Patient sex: F
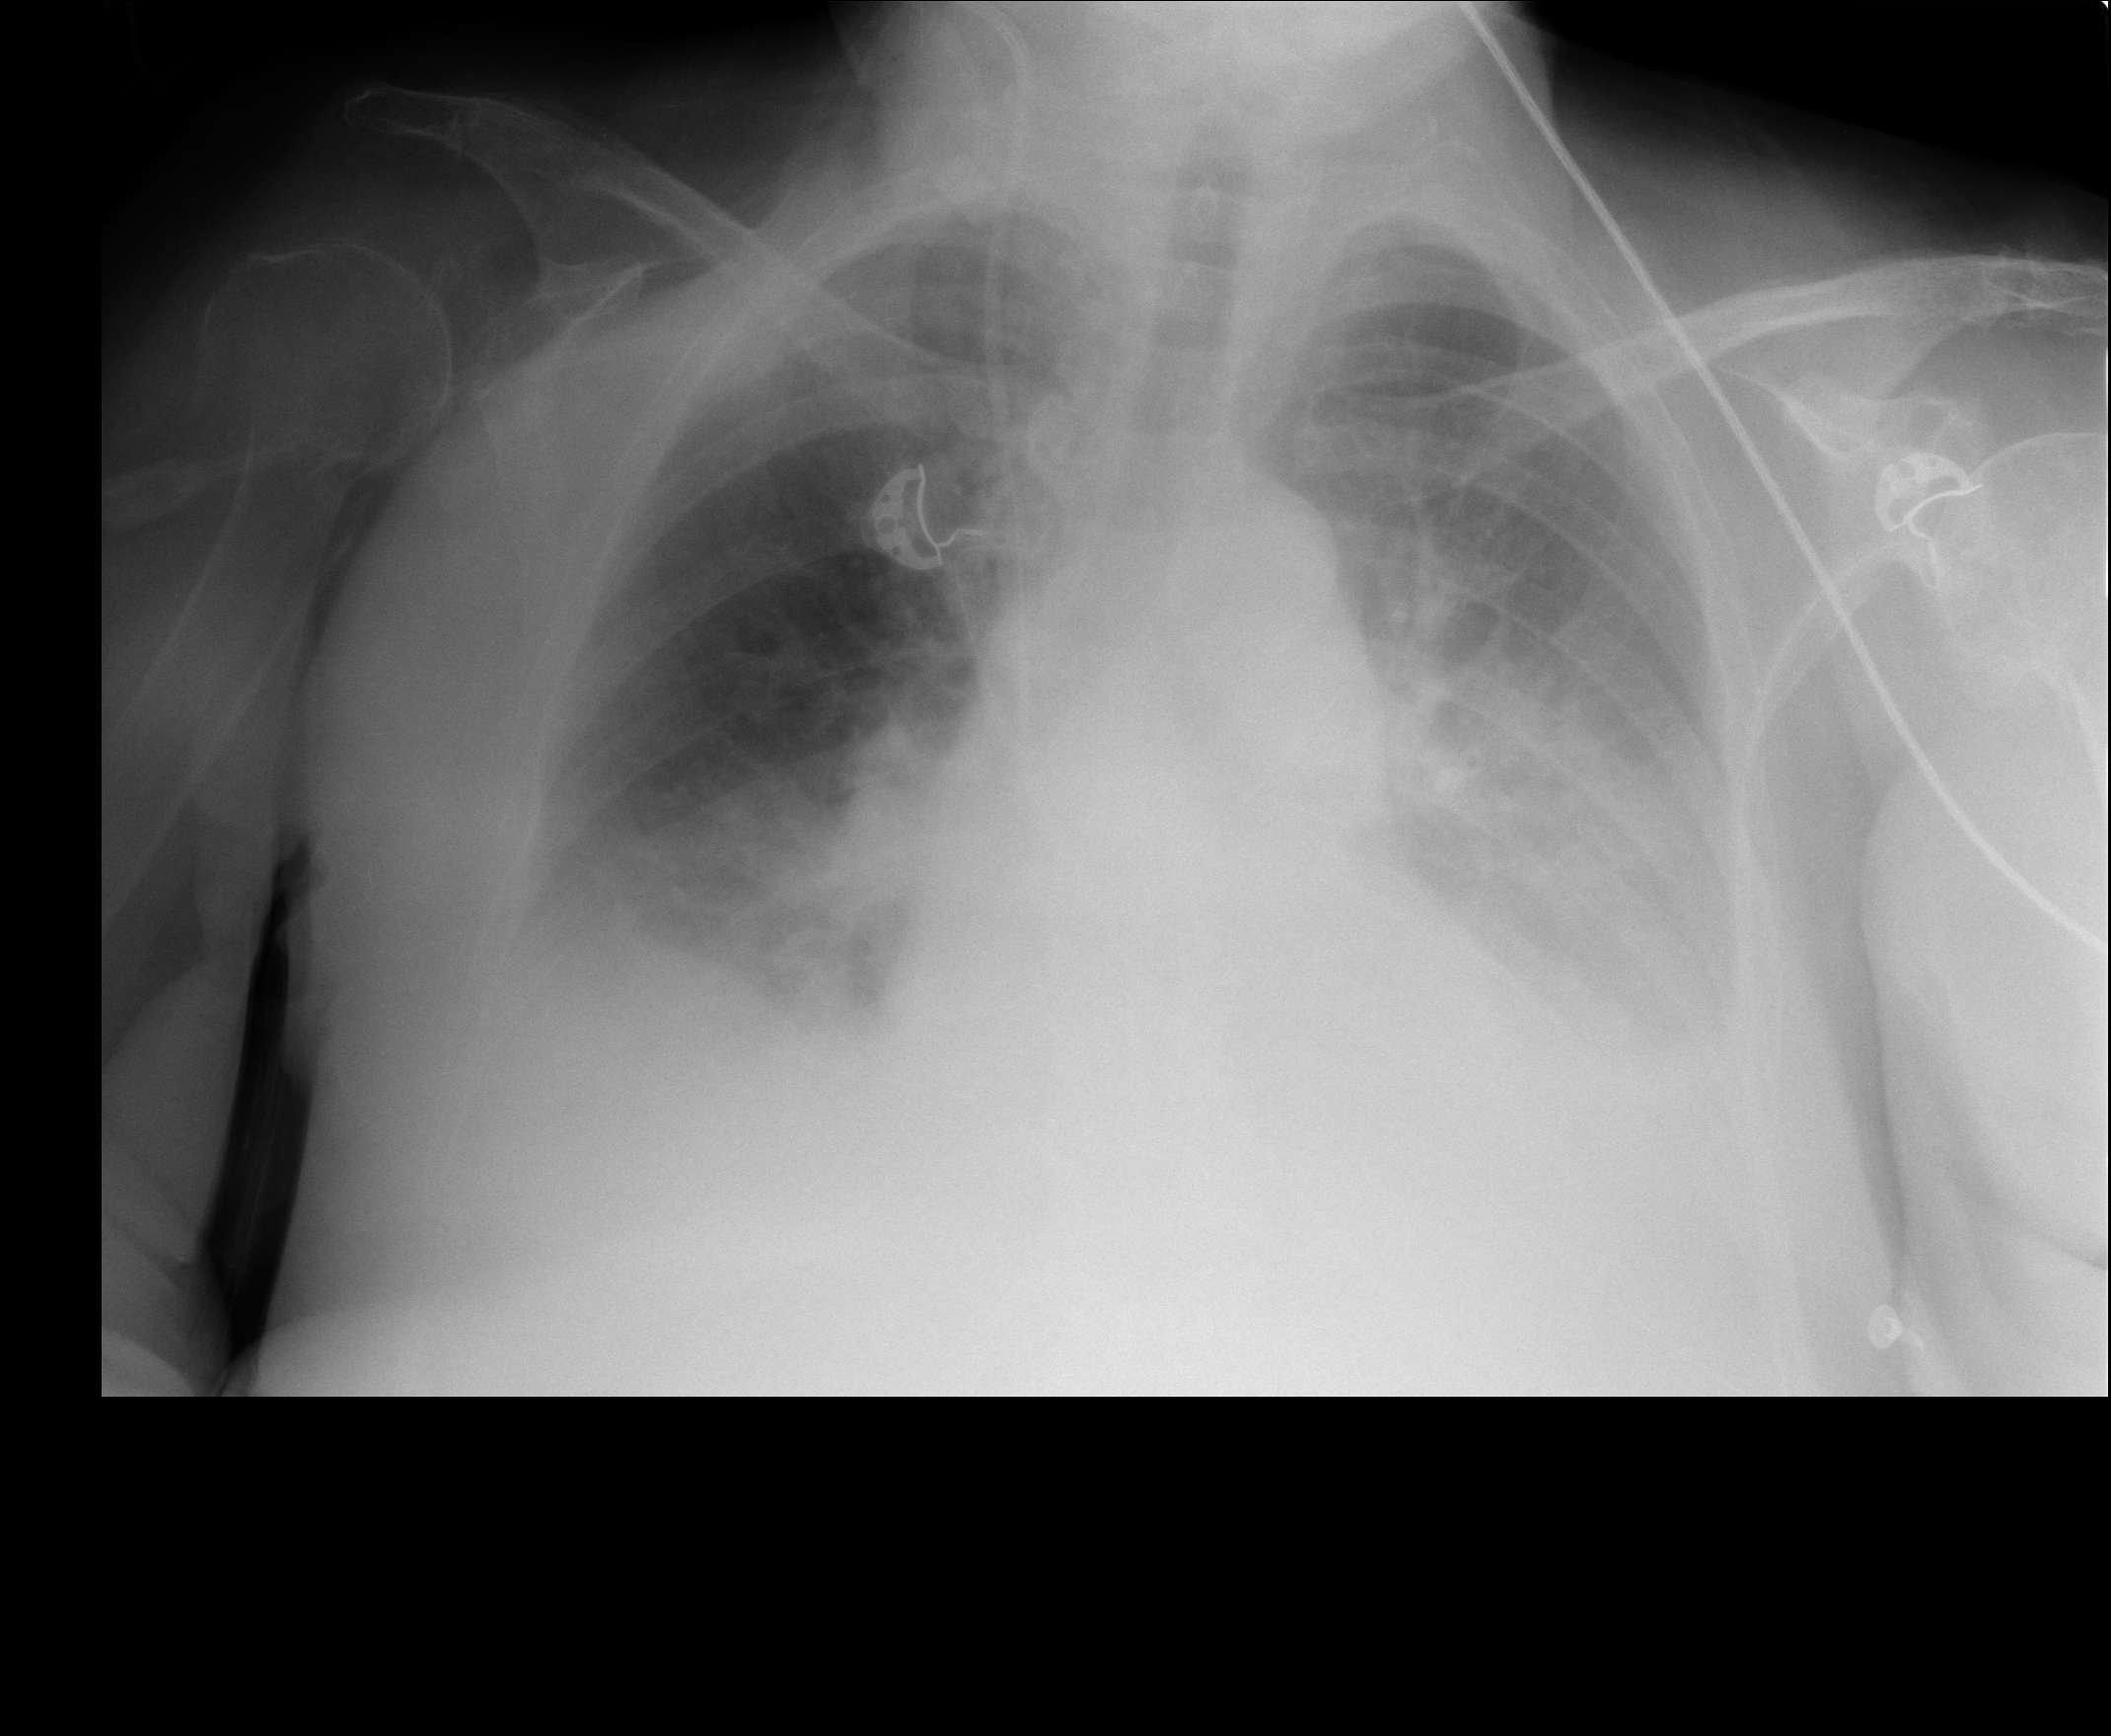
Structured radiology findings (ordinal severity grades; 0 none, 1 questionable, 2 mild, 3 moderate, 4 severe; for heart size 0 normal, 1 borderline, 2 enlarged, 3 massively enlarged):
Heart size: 2
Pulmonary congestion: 0
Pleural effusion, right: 2
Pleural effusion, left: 2
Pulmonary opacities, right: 0
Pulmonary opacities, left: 0
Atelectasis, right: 2
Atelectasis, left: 2